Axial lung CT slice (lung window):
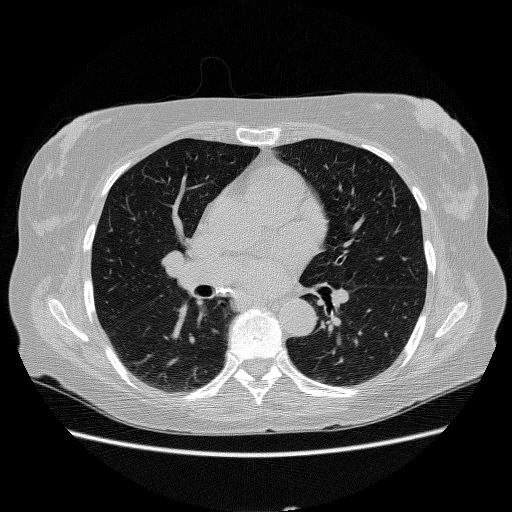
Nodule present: no